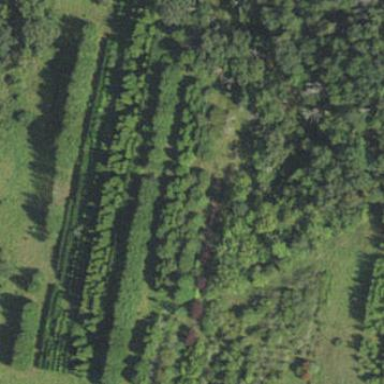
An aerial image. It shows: Orchard.